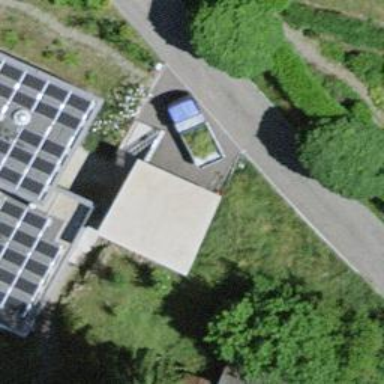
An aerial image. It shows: View of roof of building.